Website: apple
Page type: billing-address
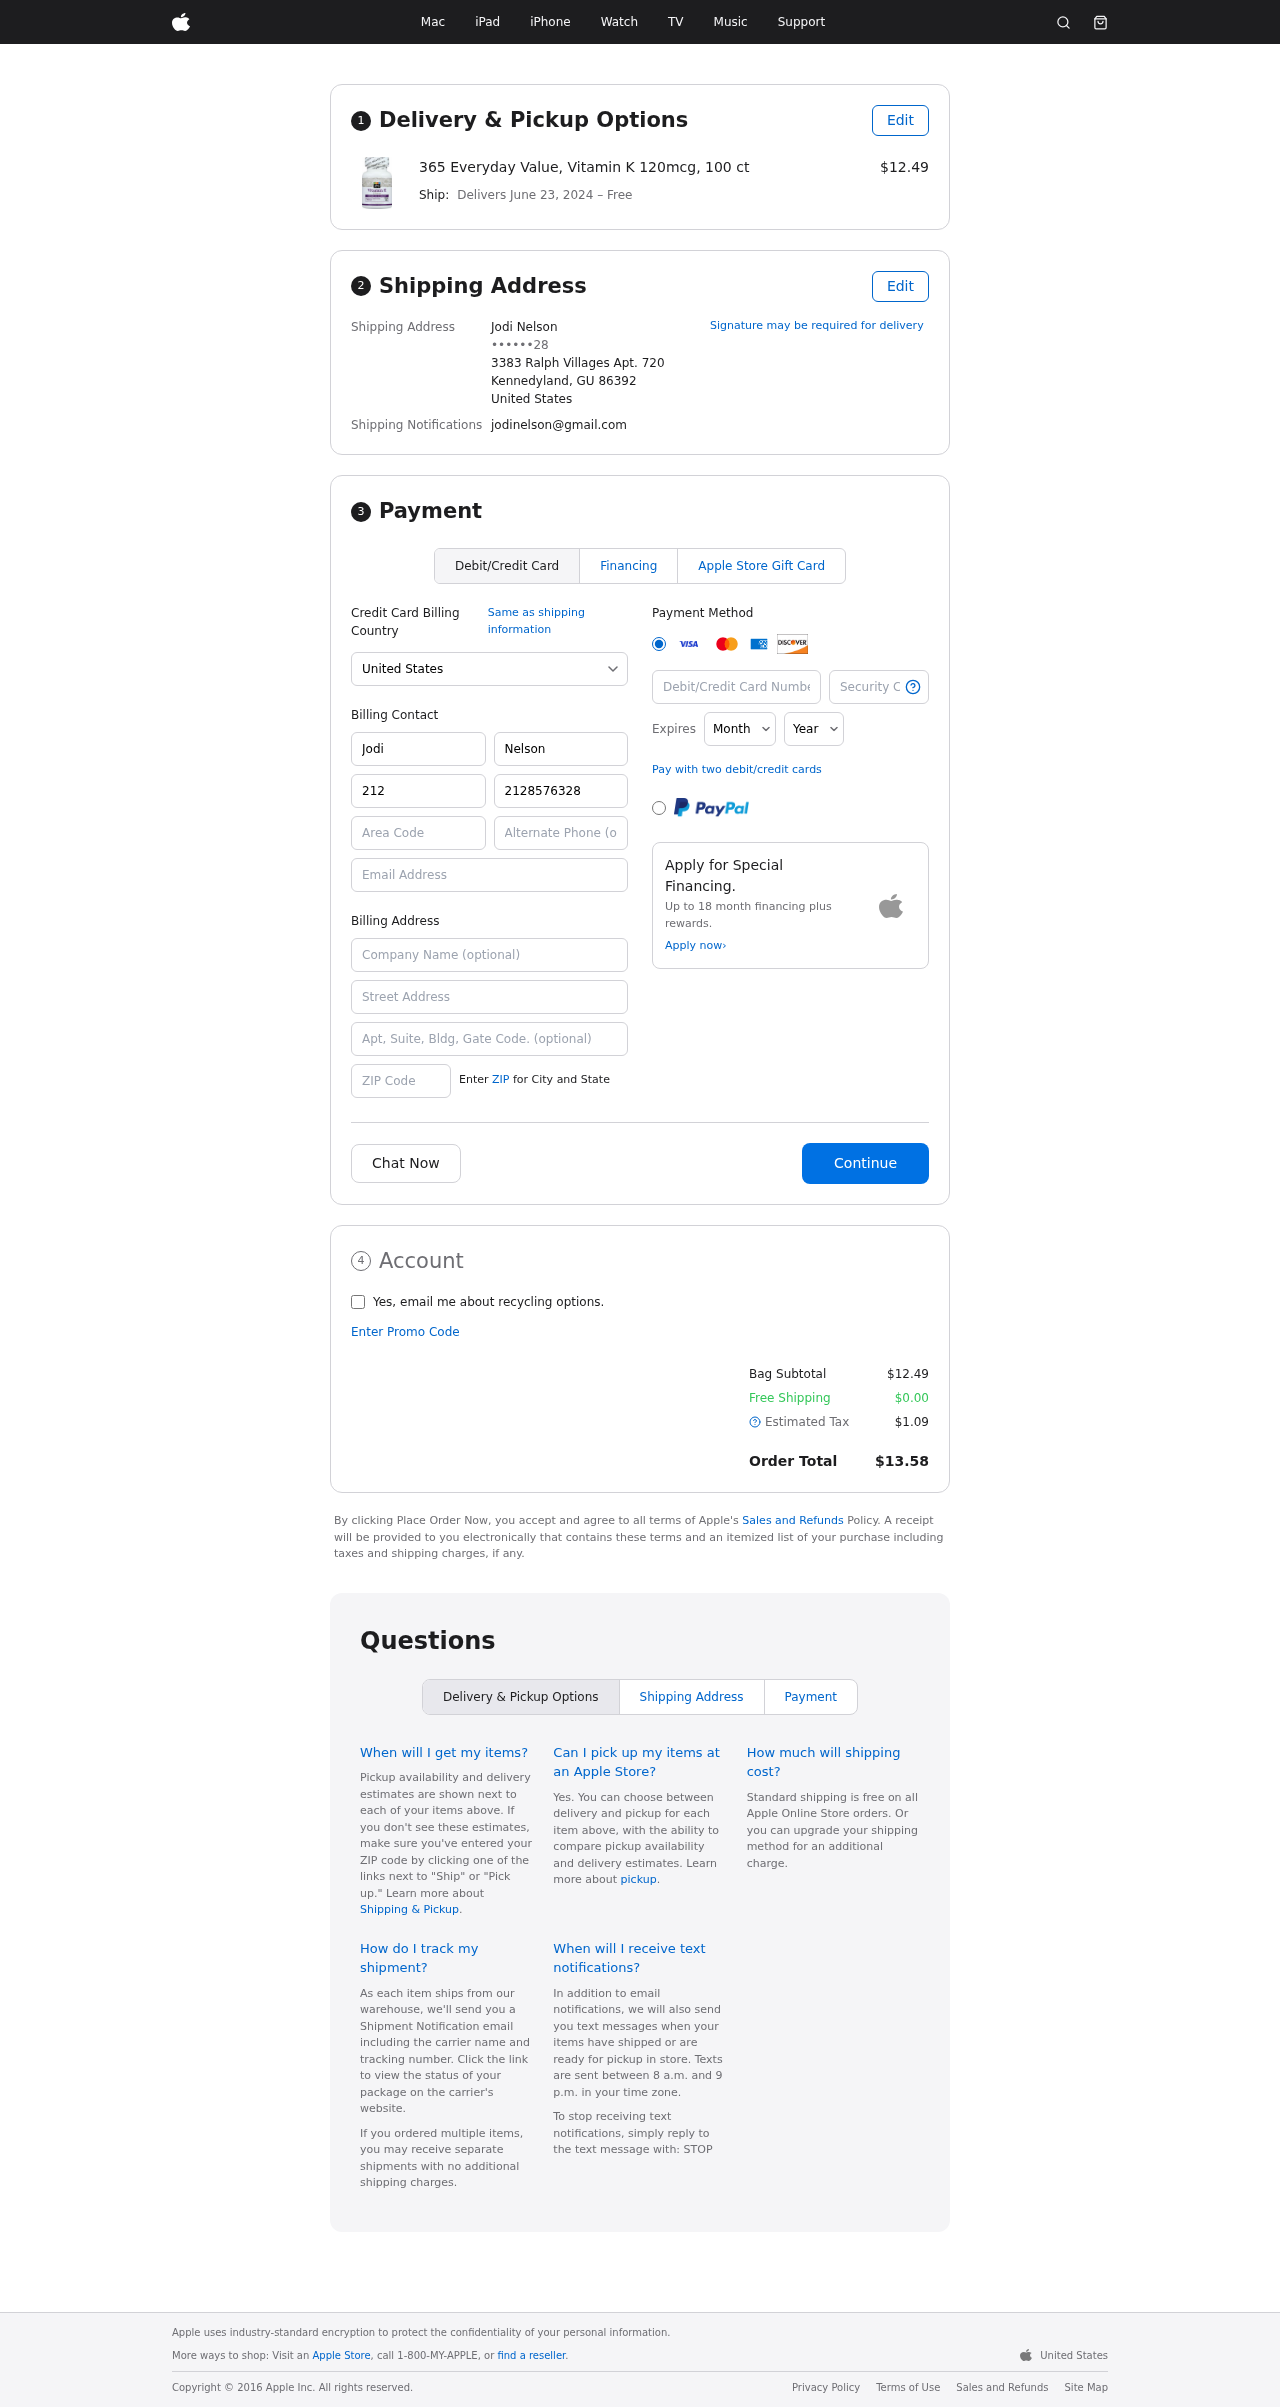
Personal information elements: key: PII_CARD_CVV
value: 507
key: PII_CARD_EXPIRY_MONTH
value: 08
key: PII_CARD_EXPIRY_YEAR
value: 30
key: PII_CARD_NUMBER
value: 6551 6091 8813 5063
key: PII_CITY_STATE_ZIP
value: Kennedyland, GU 86392
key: PII_COUNTRY
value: United States
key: PII_EMAIL
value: jodinelson@gmail.com
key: PII_FULLNAME
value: Jodi Nelson
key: PII_STREET
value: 3383 Ralph Villages Apt. 720
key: PII_PHONE_MASKED
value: ••••••28
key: PII_BILLING_FIRSTNAME
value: Jodi
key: PII_BILLING_LASTNAME
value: Nelson
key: PII_BILLING_PHONE_AREA
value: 212
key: PII_BILLING_PHONE
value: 2128576328
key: PII_BILLING_EMAIL
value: jodinelson@gmail.com
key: PII_BILLING_COMPANY
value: Wilson, Wyatt and Levy
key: PII_BILLING_STREET
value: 3383 Ralph Villages Apt. 720
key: PII_BILLING_POSTCODE
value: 86392
Product elements: key: PRODUCT1_NAME
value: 365 Everyday Value, Vitamin K 120mcg, 100 ct
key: PRODUCT1_PRICE
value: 12.49
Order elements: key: ORDER_DELIVERY_DATE
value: June 23, 2024
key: ORDER_SUBTOTAL
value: $12.49
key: ORDER_SHIPPING_COST
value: $0.00
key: ORDER_TAX
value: $1.09
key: ORDER_TOTAL
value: $13.58